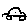
Label: car